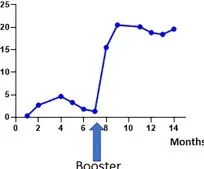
Antibody generation after COVID-19 vaccination. IgG antibody against the Spike protein (S).
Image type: pathology (immunostaining)